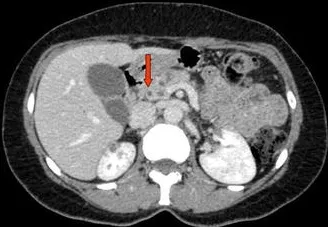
Contrast-enhanced CT-scan with detection of multiple hypodense pancreatic lesions.
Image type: radiology (ct)